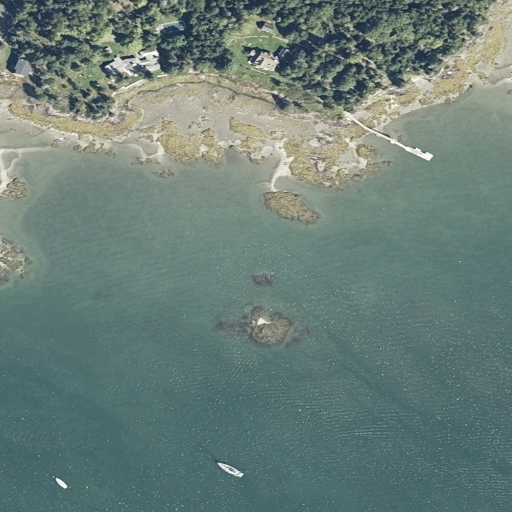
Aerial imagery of bar in Maine named Lobster Ledge containing open water, herbaceous wetlands, evergreen forest, mixed forest, low intensity development, open development, and grassland